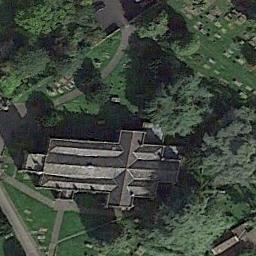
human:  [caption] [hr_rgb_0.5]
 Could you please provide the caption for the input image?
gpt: This is a church with tall buildings around it .

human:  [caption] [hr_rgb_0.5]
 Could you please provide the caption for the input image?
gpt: A church with a gray roof, The main house of the church has a cross-shaped roof, And there are many trees around the church .

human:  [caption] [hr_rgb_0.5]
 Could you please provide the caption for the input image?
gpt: There is a church in the middle of the grass surrounded by some trees .

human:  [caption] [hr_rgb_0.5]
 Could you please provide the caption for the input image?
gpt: The church with a cross-shaped roof is surrounded by some trees .

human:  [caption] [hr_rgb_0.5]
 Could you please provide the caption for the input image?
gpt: A church with a brown cross structure on a lawn beside some trees .